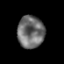
Tissue: prostate
Cell type: T cells
Senescence score: 0.36
Nuclear area (px): 848
Mean DAPI intensity: 109.644